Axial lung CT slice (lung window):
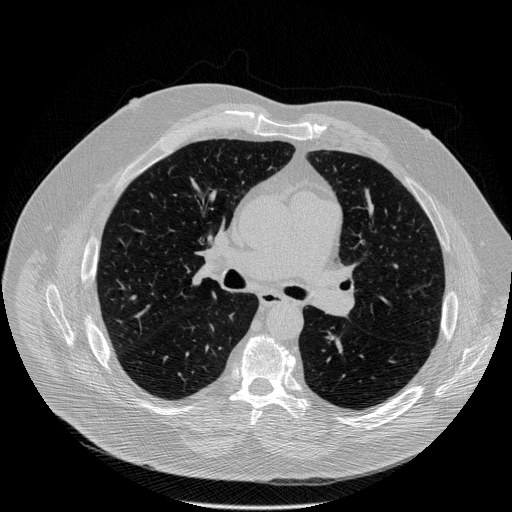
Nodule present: no